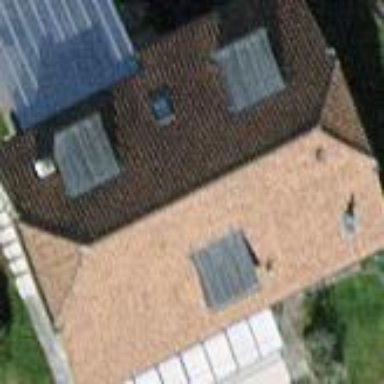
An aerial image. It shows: Detached building with roof made of tile. The roof has half-hipped shape and is oriented along the building.